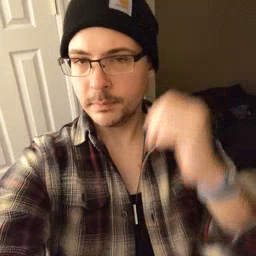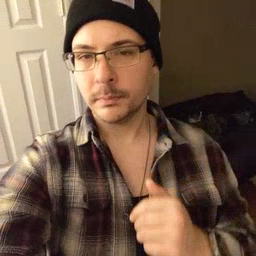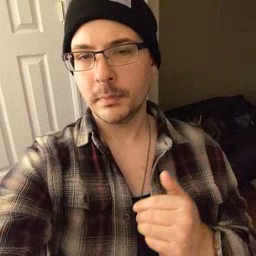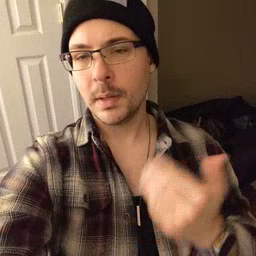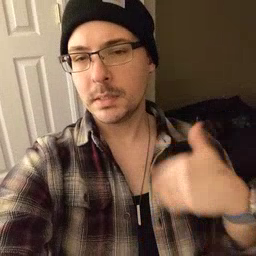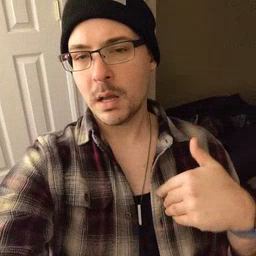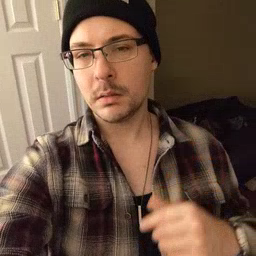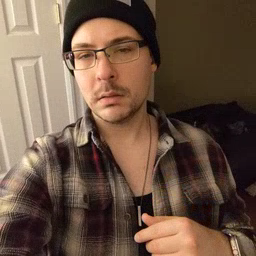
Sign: beside